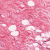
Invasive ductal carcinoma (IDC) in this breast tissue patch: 0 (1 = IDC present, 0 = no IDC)